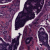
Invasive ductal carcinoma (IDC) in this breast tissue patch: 1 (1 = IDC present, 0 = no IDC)